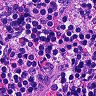
Metastatic tissue present: no